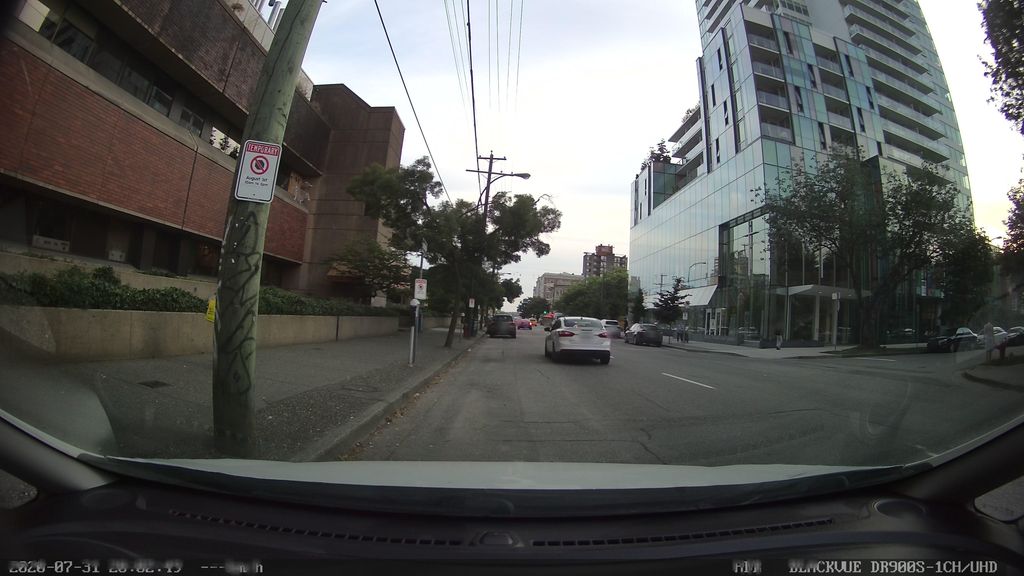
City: vancouver